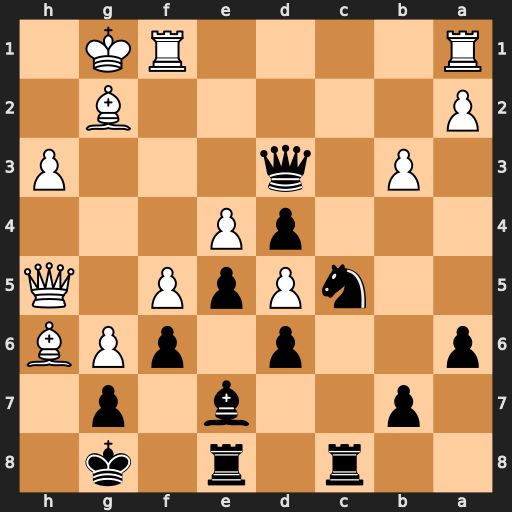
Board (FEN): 2r1r1k1/1p2b1p1/p2p1pPB/2nPpP1Q/3pP3/1P1q3P/P5B1/R4RK1
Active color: b
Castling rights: -
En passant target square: -
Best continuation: gxh6 Qxh6 Qe3+ Qxe3 dxe3